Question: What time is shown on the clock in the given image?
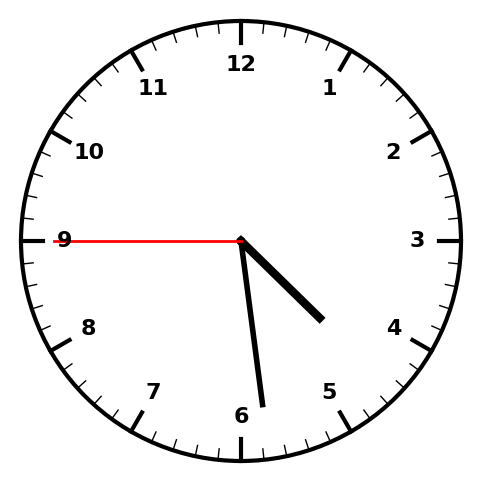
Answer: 04:28:45